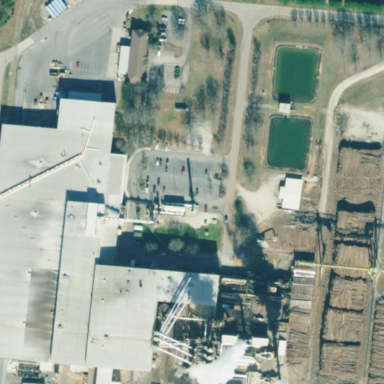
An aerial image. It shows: Industrial area with sawmill.